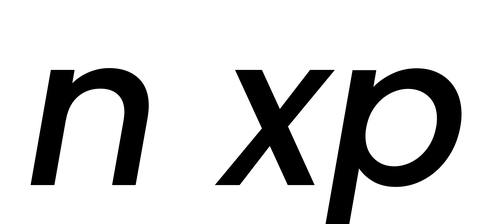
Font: Poppins-MediumItalic